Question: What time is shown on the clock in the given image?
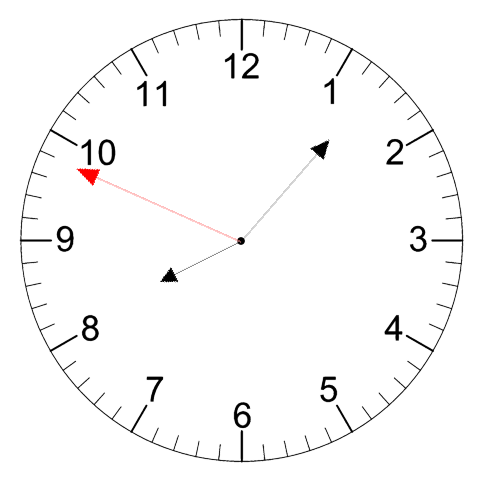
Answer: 08:06:49